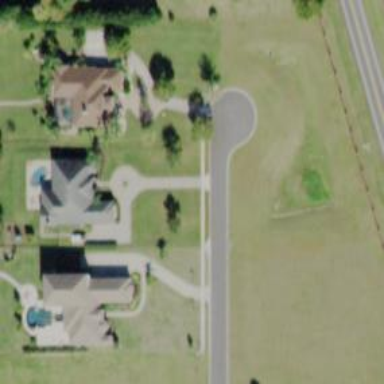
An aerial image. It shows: Driveway.